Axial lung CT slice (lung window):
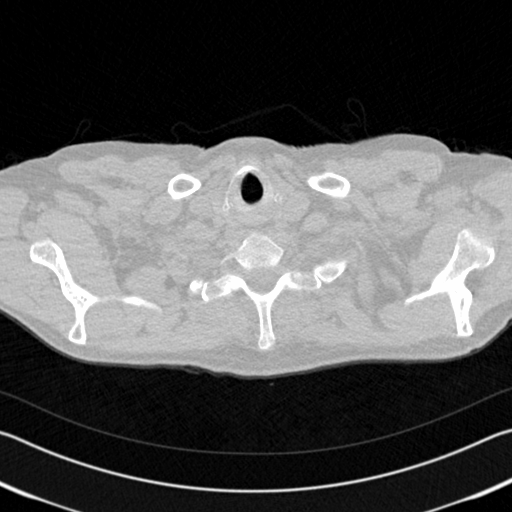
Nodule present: no